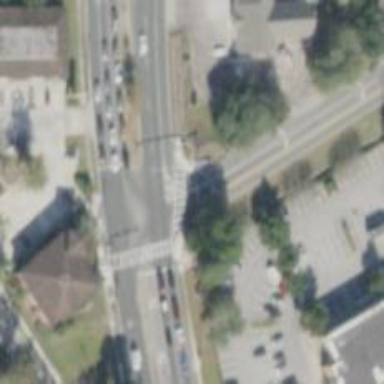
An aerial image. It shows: Marked crossing on the road.